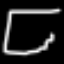
Label: square